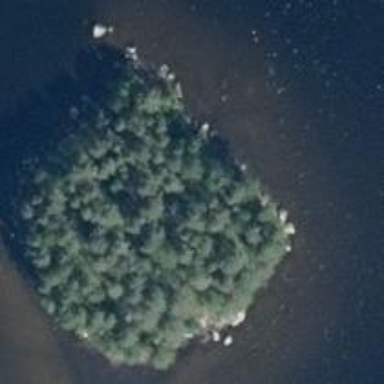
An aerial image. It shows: Islet surrounded by woodland.